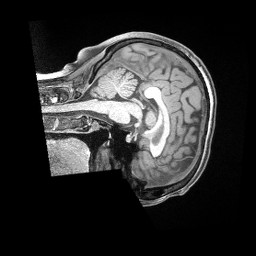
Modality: T1w
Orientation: sagittal
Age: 34
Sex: female
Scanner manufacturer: siemens
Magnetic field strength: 3 T
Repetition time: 2 s
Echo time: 0.00211 s